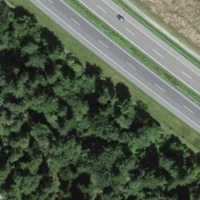
EUNIS habitat code: 57
Species observed at this site:
Pholidoptera griseoaptera